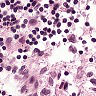
Metastatic tissue present: no